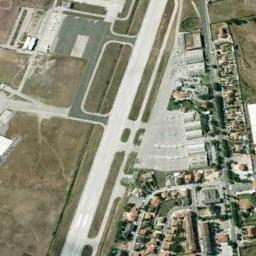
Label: airport